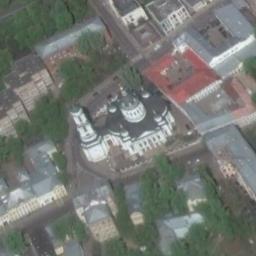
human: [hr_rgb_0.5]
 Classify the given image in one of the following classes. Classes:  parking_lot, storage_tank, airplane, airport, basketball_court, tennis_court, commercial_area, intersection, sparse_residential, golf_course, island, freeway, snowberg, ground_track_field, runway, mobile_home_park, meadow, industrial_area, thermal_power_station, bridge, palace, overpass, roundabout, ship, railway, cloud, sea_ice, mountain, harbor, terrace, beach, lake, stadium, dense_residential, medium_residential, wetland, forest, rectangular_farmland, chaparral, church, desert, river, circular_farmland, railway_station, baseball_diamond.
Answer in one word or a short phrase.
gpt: church